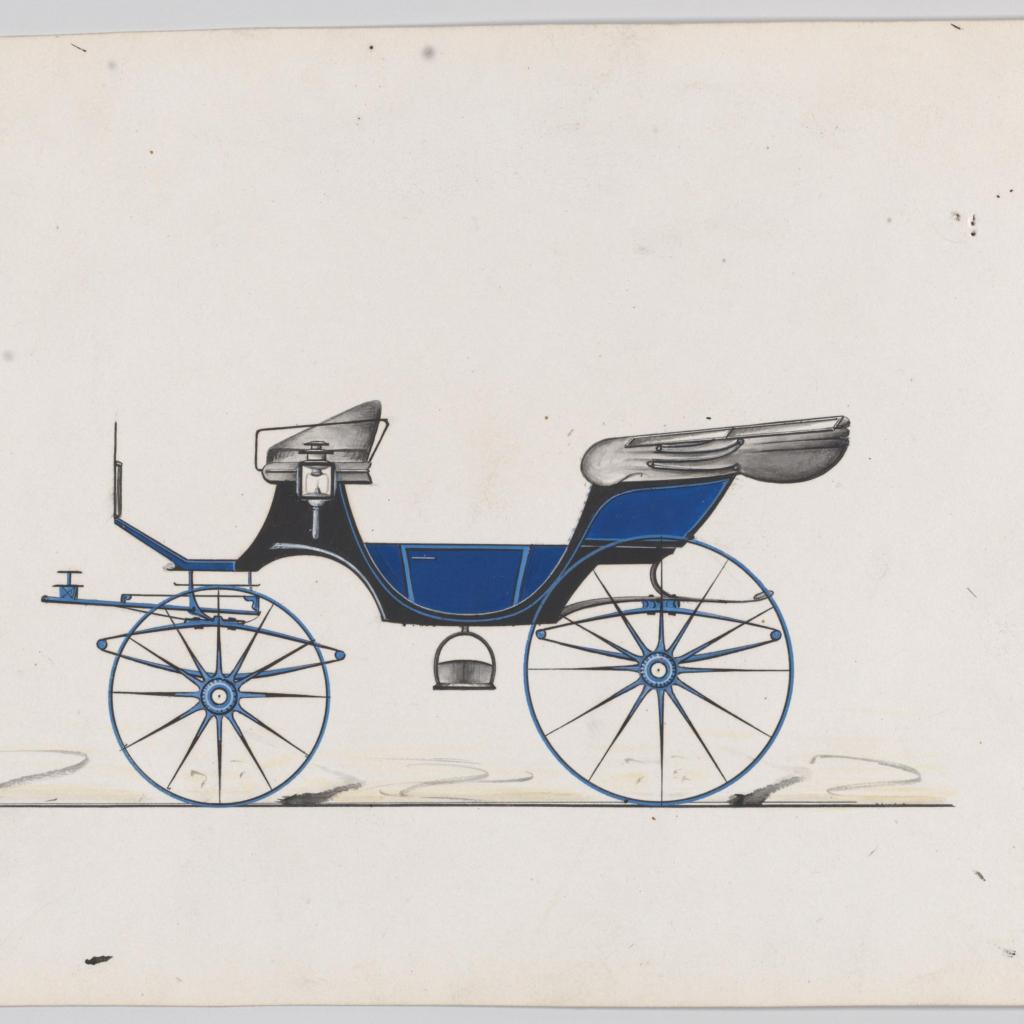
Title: Design for Cabriolet, no. 3138a
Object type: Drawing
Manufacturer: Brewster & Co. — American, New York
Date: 1875
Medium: Pen and black ink, watercolor and gouache
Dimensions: sheet: 6 5/16 x 9 5/16 in. (16 x 23.7 cm)
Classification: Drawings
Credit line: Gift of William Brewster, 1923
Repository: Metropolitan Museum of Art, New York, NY